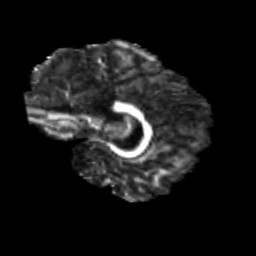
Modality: FA
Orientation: sagittal
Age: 26
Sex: female
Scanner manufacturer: siemens
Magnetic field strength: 3 T
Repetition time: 3.5 s
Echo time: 0.113 s